Question: What is the number of red dots?
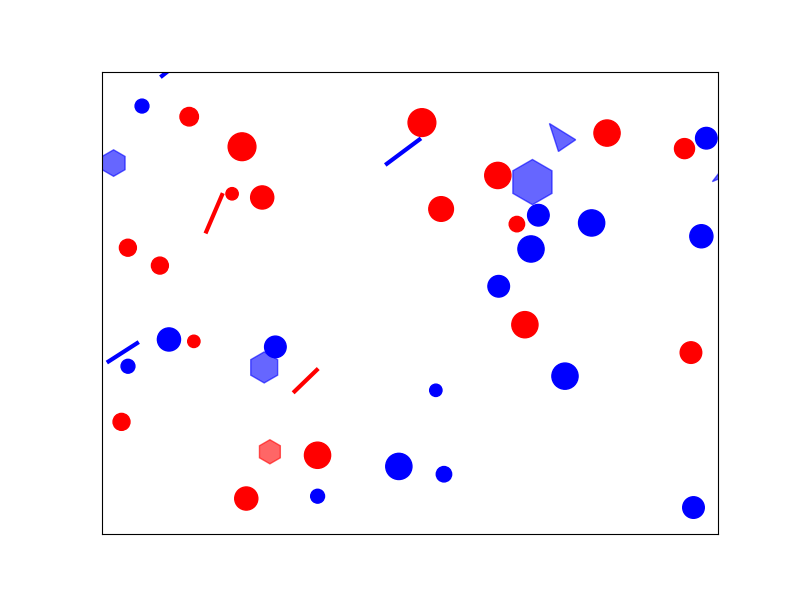
Answer: 18